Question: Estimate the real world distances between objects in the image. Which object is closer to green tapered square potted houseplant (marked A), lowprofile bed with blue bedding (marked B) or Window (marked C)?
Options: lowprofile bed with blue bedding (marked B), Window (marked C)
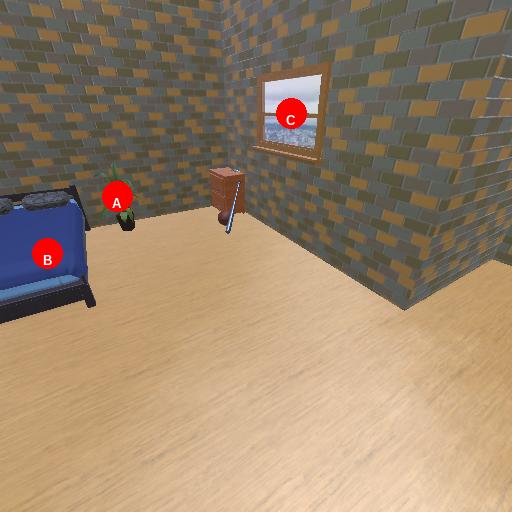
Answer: lowprofile bed with blue bedding (marked B)